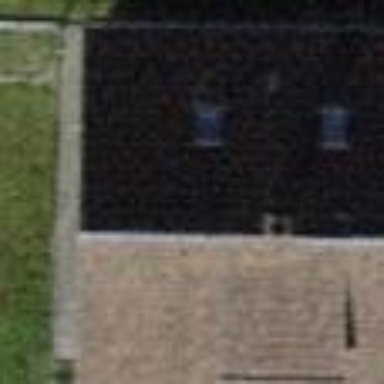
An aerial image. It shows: Detached building with gabled roof.